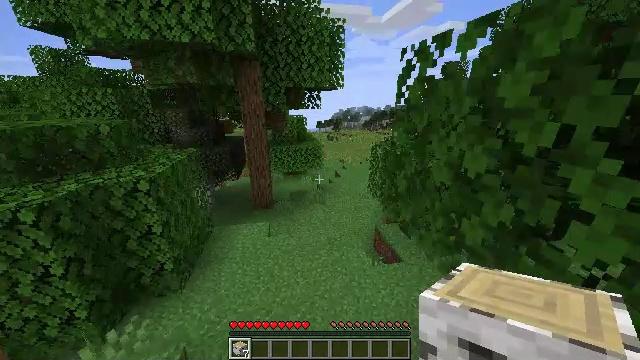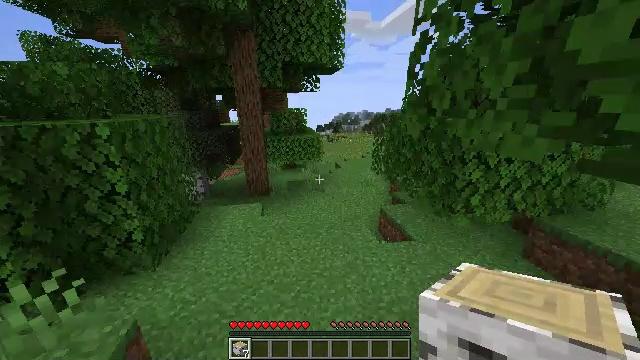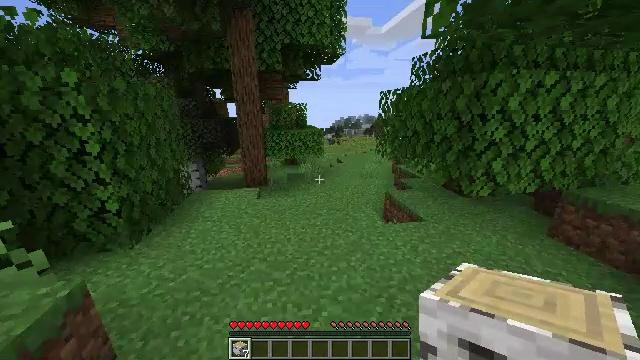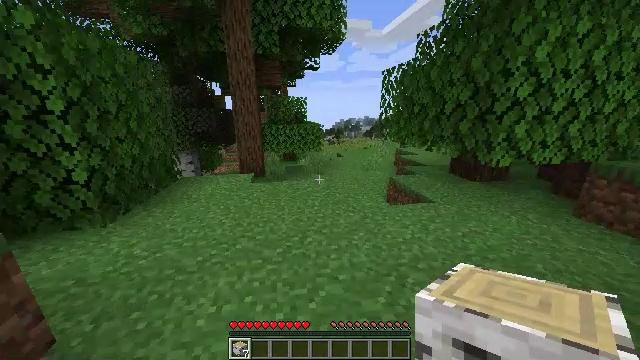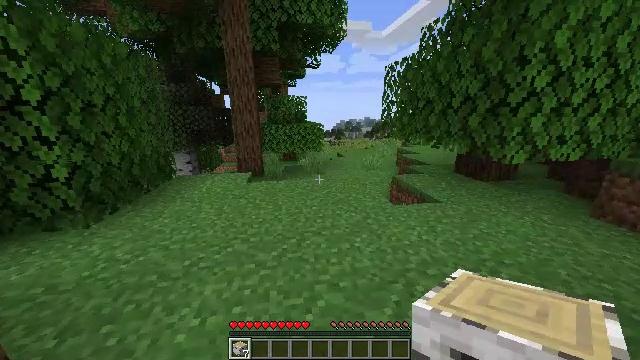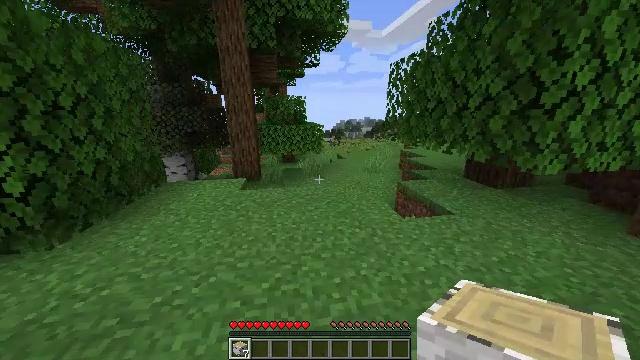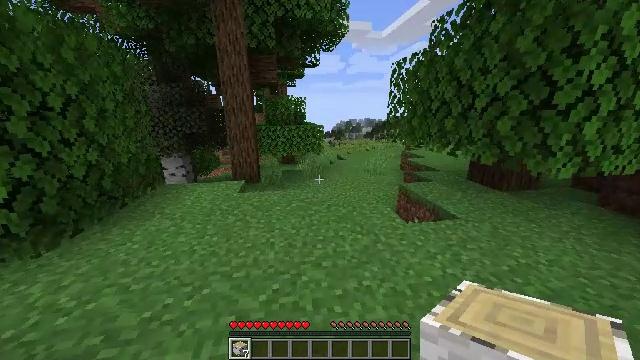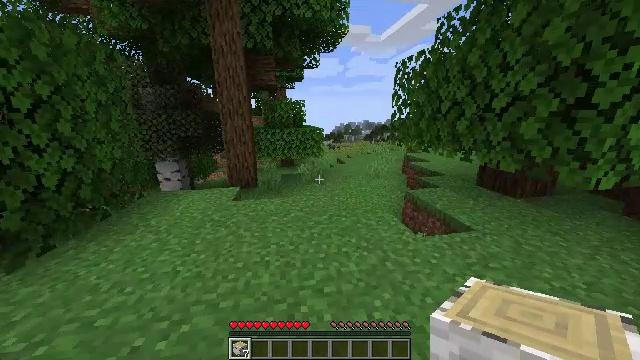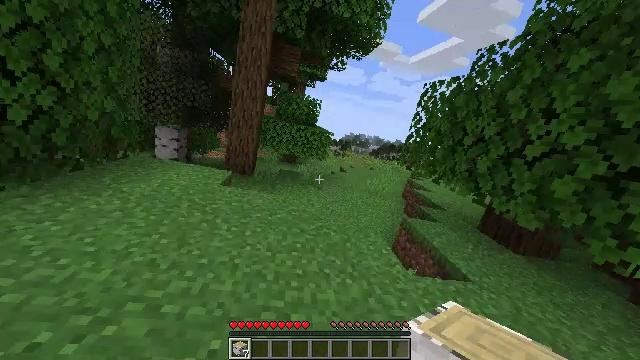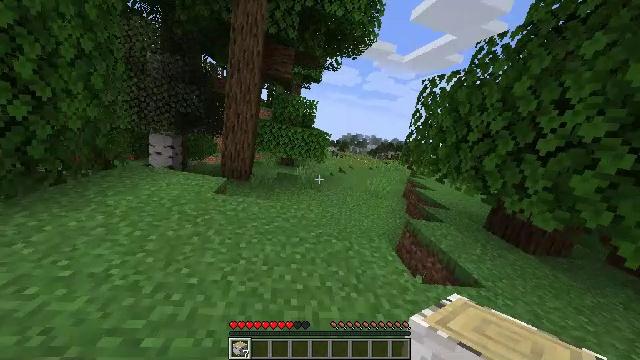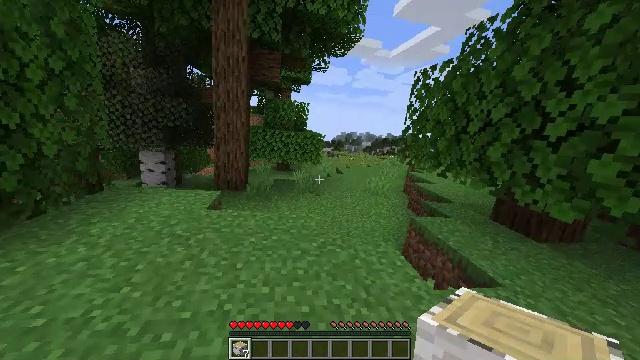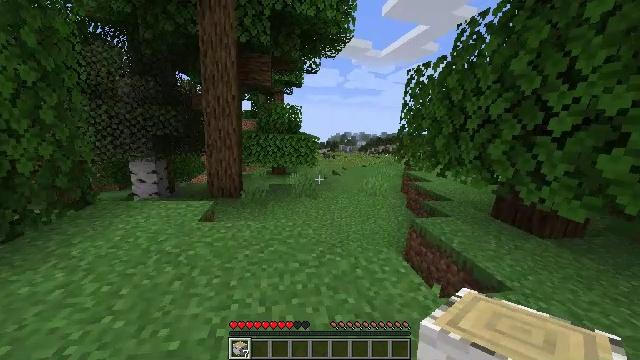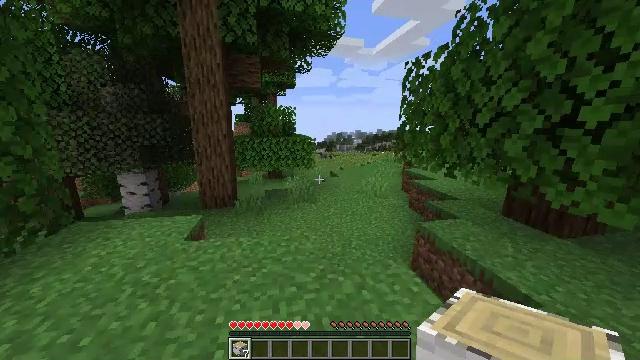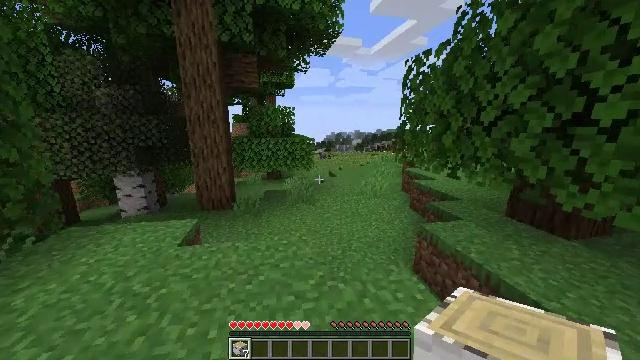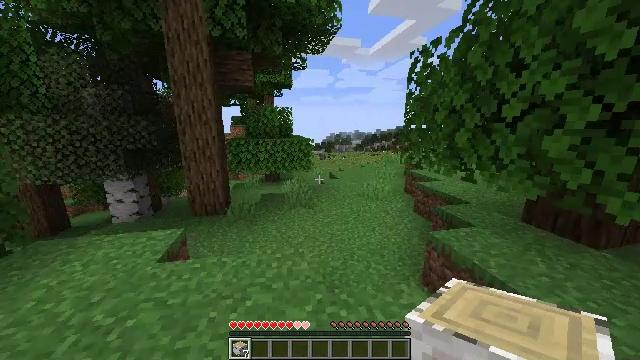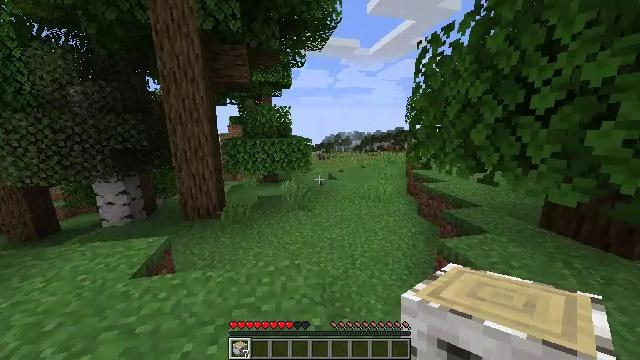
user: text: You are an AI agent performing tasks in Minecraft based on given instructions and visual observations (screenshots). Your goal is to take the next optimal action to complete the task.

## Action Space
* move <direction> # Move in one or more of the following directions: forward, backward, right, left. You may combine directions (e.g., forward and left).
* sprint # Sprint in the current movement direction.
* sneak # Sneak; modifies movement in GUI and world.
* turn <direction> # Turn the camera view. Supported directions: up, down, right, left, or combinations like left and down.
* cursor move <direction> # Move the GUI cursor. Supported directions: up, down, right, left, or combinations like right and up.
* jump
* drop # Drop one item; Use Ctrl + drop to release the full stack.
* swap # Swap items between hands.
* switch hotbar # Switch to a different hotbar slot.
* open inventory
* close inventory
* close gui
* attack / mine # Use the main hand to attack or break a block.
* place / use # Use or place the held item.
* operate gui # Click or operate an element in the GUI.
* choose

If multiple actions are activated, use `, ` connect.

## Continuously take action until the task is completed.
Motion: motion action
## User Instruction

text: Attack the red tulip to obtain it.
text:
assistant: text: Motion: move forward, turn up
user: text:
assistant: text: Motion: move forward, turn up
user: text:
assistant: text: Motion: move forward
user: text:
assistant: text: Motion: move forward
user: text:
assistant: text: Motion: move forward
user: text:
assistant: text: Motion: move forward
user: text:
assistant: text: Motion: move forward
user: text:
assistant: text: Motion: move forward
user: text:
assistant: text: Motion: move forward
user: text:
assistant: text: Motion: move forward
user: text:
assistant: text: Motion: move forward
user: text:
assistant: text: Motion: move forward
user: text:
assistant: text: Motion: move forward
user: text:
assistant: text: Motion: move forward
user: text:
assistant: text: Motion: move forward
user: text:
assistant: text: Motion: move forward
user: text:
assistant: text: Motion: move forward
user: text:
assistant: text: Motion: move forward
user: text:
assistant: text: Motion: move forward, turn right
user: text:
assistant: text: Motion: move forward, turn right
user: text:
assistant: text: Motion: move forward
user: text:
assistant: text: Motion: move forward
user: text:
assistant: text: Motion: move forward
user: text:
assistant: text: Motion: move forward
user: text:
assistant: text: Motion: move forward
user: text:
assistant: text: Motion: move forward
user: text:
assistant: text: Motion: move forward
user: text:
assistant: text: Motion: move forward
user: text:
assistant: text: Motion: move forward
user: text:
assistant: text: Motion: move forward